Question: I am having a ribbon application menu that looks like this:
'''
<ribbon:RibbonWindow>
<DockPanel>
<ribbon:Ribbon DockPanel.Dock="Top">
<ribbon:Ribbon.ApplicationMenu>
<ribbon:RibbonApplicationMenu>
<ribbon:RibbonApplicationMenuItem Header="Users"
ImageSource="Users16x16.png"
Command="{Binding FooBinding}"/>
</ribbon:RibbonApplicationMenu>
</ribbon:Ribbon.ApplicationMenu>
</ribbon:Ribbon>
</DockPanel>
</ribbon:RibbonWindow>
'''
The resulting image looks like this, stretched.

So how do I have a ribbon application menu item with a height that adapts to the image size instead of stretching?
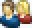
Answer: Change the control template like:
'''
<ribbon:RibbonApplicationMenuItem Command="{Binding FooBinding}">
<ribbon:RibbonApplicationMenuItem.Template>
<ControlTemplate>
<Grid >
<Grid.ColumnDefinitions>
<ColumnDefinition />
<ColumnDefinition />
</Grid.ColumnDefinitions>
<Image Grid.Column="0" Source="Users16x16.png"/>
<TextBlock Grid.Column="1">Users</TextBlock>
</Grid>
</ControlTemplate>
</ribbon:RibbonApplicationMenuItem.Template>
</ribbon:RibbonApplicationMenuItem>
'''
If you want to use control template as Style in your dictionary:
'''
<Style x:Key="16x16ImageStyle" TargetType="{x:Type ribbon:RibbonApplicationMenuItem}">
<Setter Property="Template">
<Setter.Value>
<ControlTemplate TargetType="{x:Type ribbon:RibbonApplicationMenuItem}">
<Grid >
<Grid.ColumnDefinitions>
<ColumnDefinition />
<ColumnDefinition />
</Grid.ColumnDefinitions>
<Image VerticalAlignment="Center" HorizontalAlignment="Center" Stretch="None"
Grid.Column="0" Source="{TemplateBinding ImageSource}"/>
<TextBlock Grid.Column="1" Text="{TemplateBinding Header}"></TextBlock>
</Grid>
</ControlTemplate>
</Setter.Value>
</Setter>
</Style>
'''
and recall it in your ribbon:
'''
<ribbon:RibbonApplicationMenuItem Header="Users"
ImageSource="Users16x16.png"
Command="{Binding FooBinding}"
Style="{StaticResource 16x16ImageStyle}"/>
'''